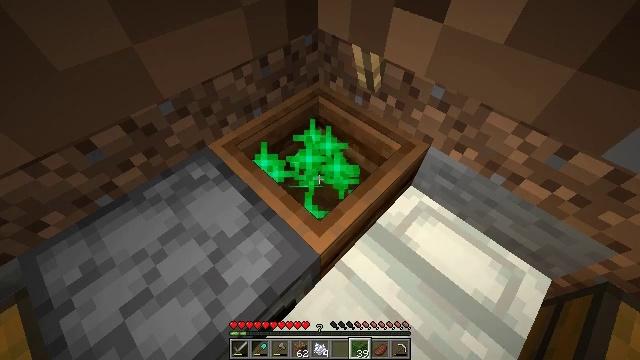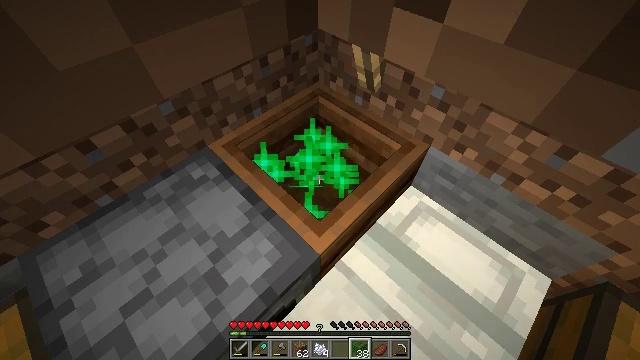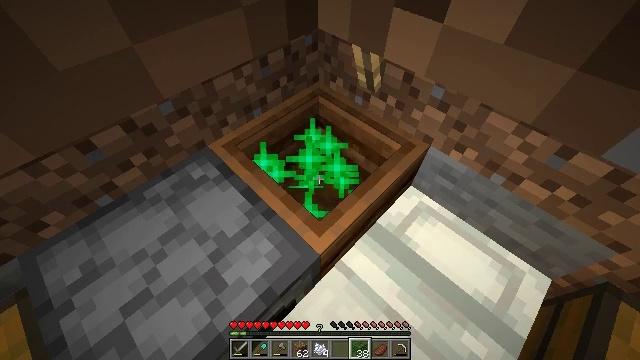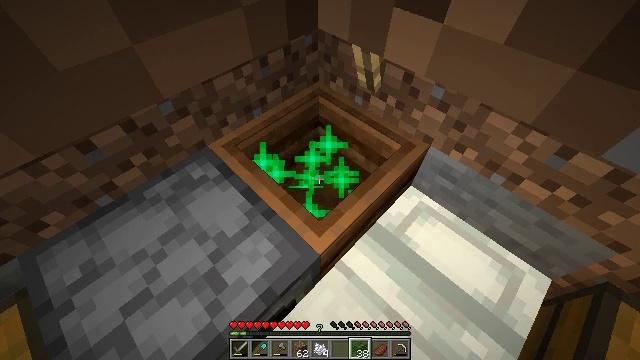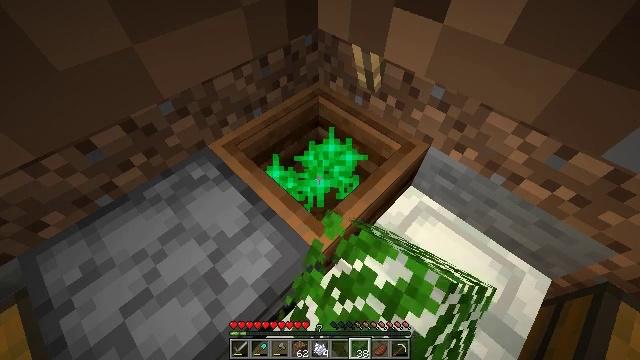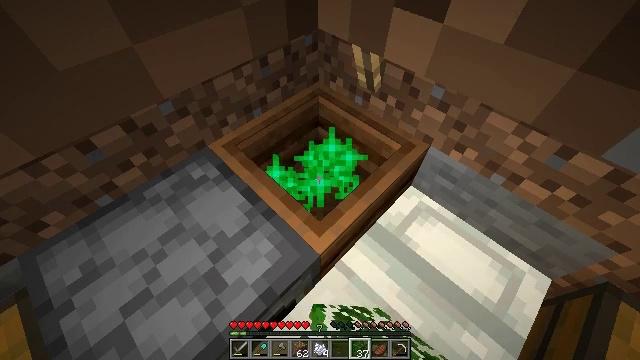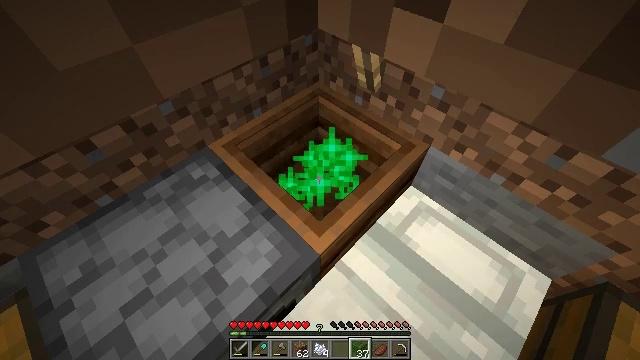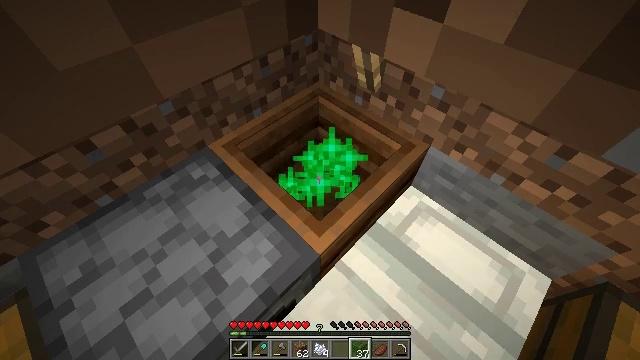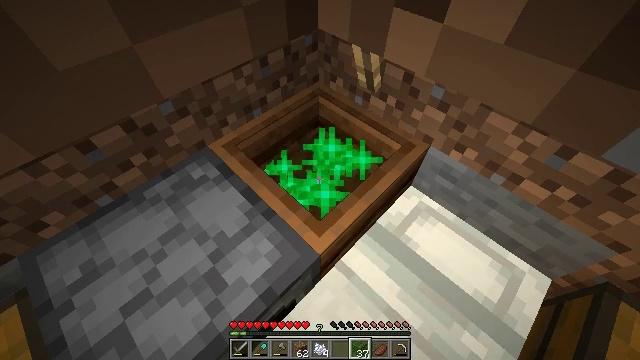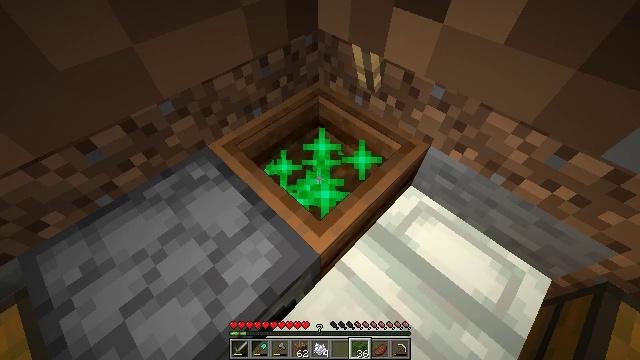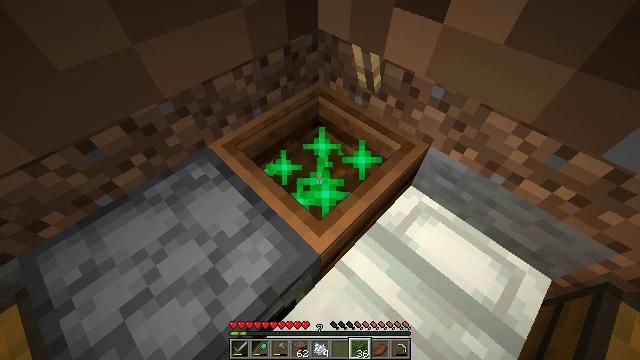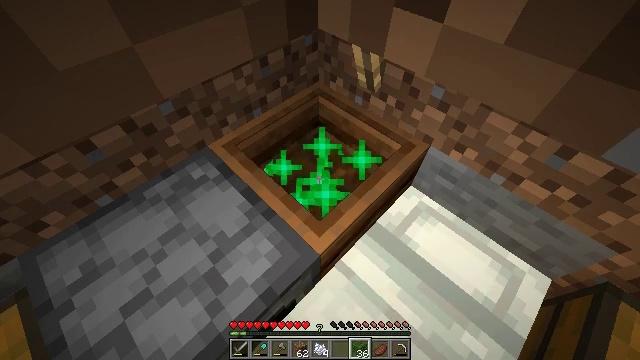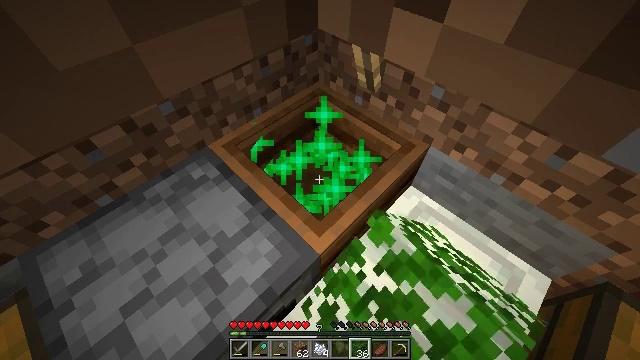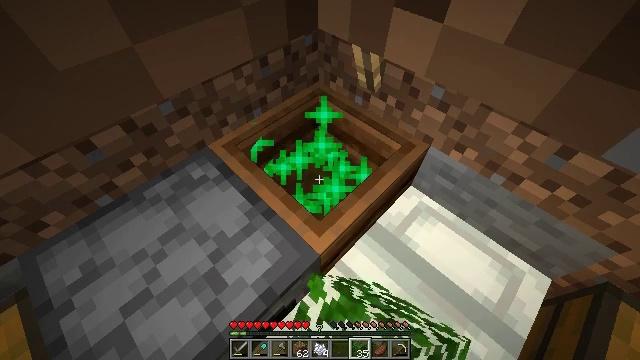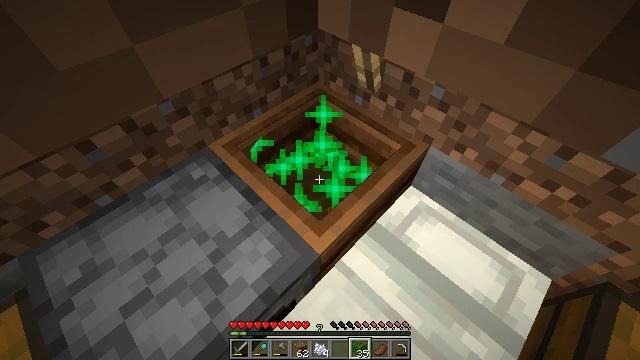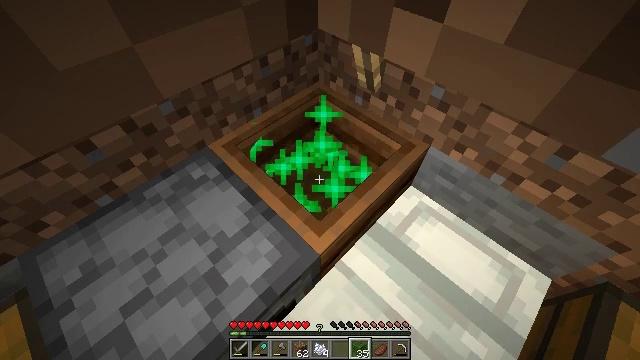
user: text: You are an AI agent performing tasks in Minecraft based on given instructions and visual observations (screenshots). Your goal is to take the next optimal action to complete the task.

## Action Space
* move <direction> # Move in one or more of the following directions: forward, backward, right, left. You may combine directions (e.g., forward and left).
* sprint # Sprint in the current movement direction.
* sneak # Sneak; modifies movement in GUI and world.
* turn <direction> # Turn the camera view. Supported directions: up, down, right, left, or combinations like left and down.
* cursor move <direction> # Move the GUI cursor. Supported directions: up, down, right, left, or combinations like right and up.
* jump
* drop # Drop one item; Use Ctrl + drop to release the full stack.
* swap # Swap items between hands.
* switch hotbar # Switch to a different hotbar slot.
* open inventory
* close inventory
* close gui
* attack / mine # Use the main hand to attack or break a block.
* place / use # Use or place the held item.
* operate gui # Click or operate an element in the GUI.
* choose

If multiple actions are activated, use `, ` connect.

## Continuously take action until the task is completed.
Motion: motion action
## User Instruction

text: Use materials to create white dye.
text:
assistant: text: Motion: use / place
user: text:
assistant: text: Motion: use / place
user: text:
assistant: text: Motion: use / place
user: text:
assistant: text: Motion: use / place
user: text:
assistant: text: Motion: use / place
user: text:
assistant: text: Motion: use / place
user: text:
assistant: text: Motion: use / place
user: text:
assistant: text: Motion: use / place
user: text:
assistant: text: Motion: use / place
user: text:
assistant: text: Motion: use / place
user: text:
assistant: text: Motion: use / place
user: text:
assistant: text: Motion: use / place
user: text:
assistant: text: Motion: use / place
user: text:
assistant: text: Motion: use / place
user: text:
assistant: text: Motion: use / place
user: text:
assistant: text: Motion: use / place
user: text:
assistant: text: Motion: use / place
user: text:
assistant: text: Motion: use / place
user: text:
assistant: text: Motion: use / place
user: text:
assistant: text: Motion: use / place
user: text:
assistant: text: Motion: use / place
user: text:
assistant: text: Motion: use / place
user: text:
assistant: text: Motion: use / place
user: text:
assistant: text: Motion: use / place
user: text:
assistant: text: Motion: use / place
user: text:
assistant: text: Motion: use / place
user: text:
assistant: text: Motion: use / place
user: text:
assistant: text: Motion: use / place
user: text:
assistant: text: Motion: use / place
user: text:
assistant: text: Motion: use / place